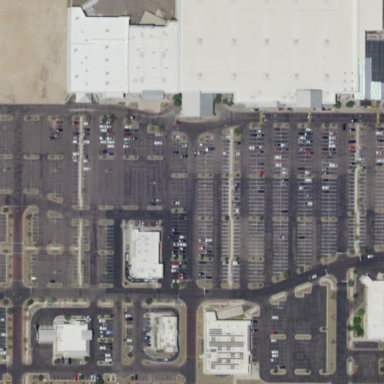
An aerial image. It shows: Retail area.